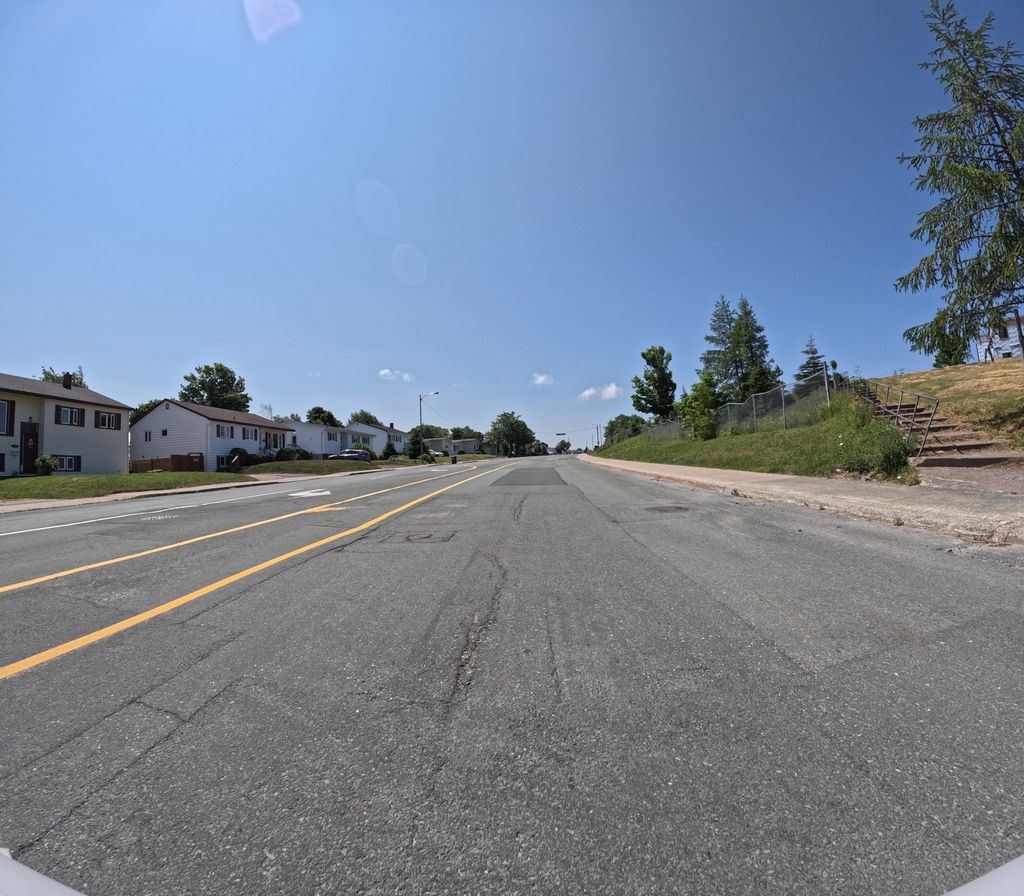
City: st_johns